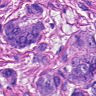
Metastatic tissue present: yes